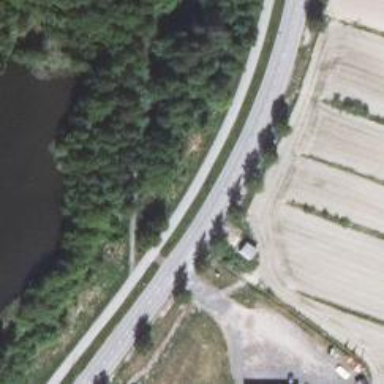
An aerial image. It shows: Asphalt cycleway.